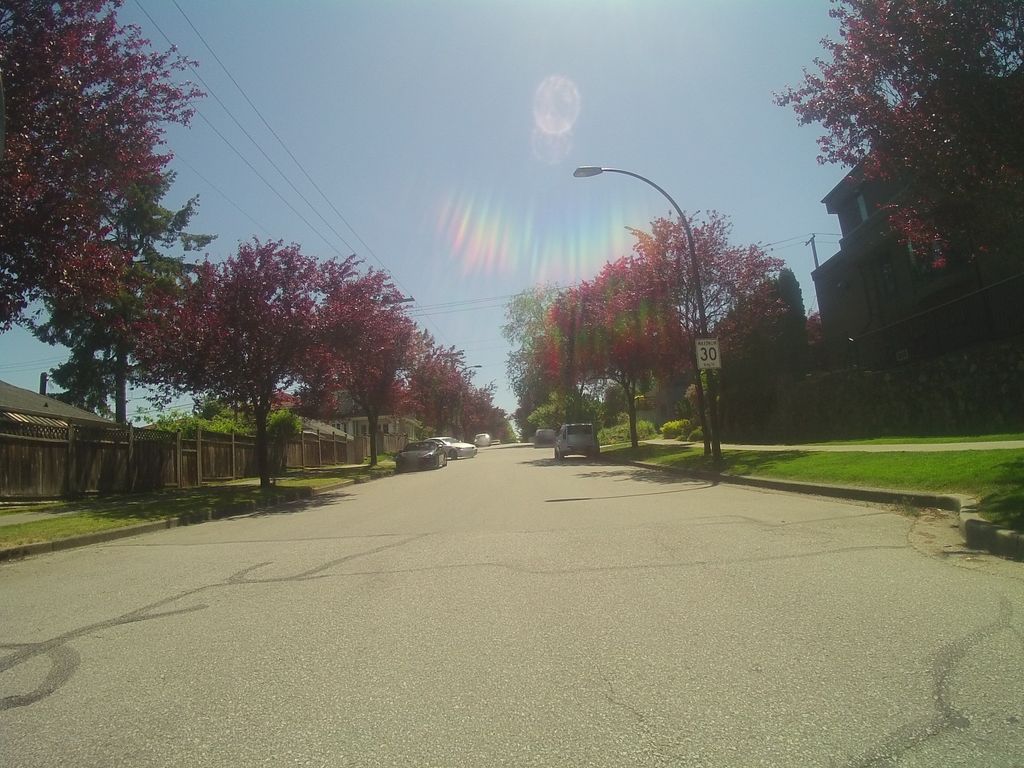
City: vancouver